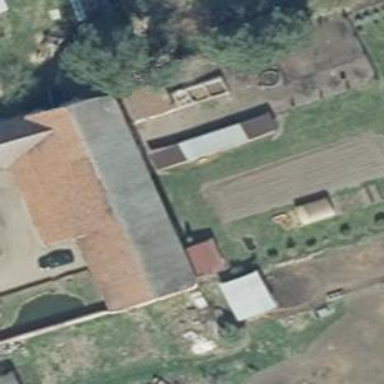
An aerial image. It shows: Red gabled barn with roof tiles.